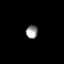
Tissue: prostate
Cell type: T cells
Senescence score: 0.7183
Nuclear area (px): 148
Mean DAPI intensity: 153.98